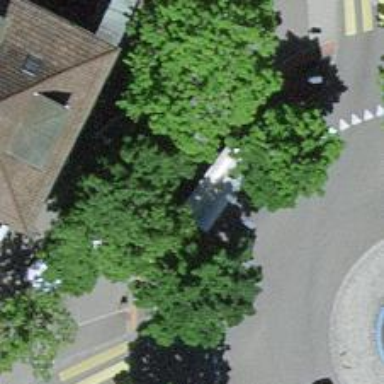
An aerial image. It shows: Bicycle parking shed.